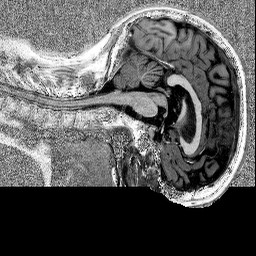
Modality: MP2RAGE
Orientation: sagittal
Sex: female